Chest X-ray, PA view. Patient: 66 years old, sex M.
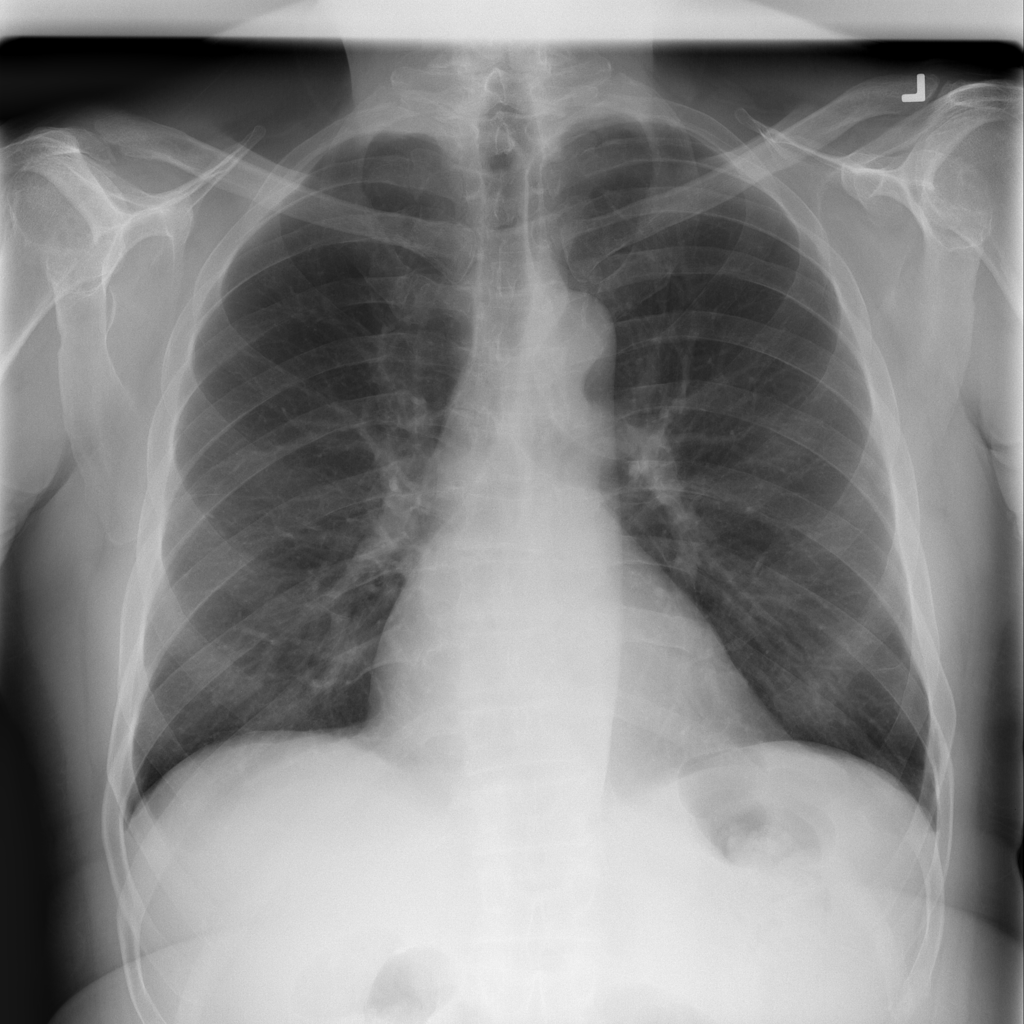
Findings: Atelectasis